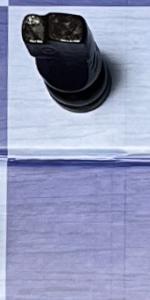
Label: Empty